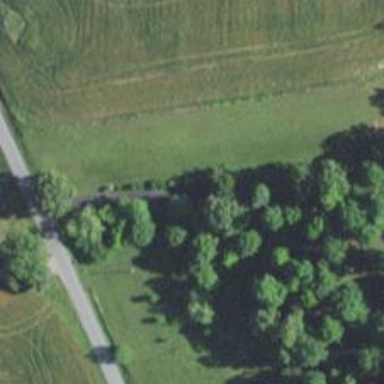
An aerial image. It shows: Driveway.